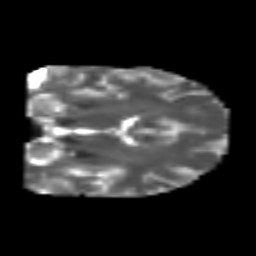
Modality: T2w
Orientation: coronal
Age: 25
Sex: male
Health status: healthy